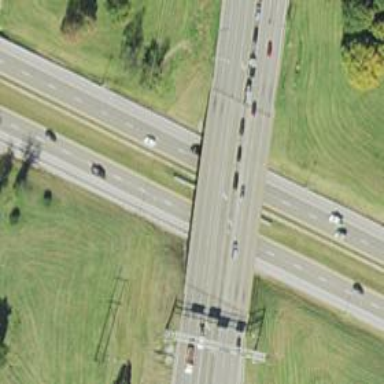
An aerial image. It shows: Primary highway bridge.